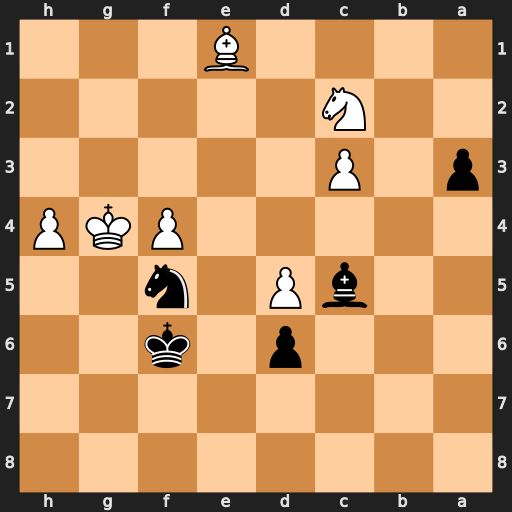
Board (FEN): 8/8/3p1k2/2bP1n2/5PKP/p1P5/2N5/4B3
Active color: b
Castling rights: -
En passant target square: -
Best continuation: Ne3+ Nxe3 Bxe3